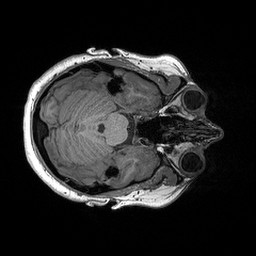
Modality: T1w
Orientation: axial
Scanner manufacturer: siemens
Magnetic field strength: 3 T
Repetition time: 2.3 s
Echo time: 0.00298 s